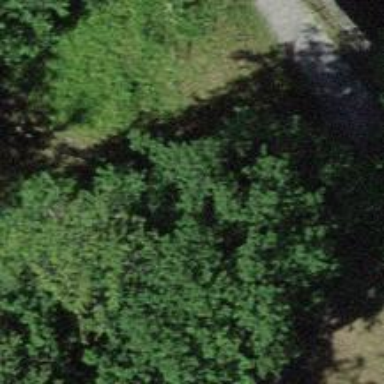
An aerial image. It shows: Bench.